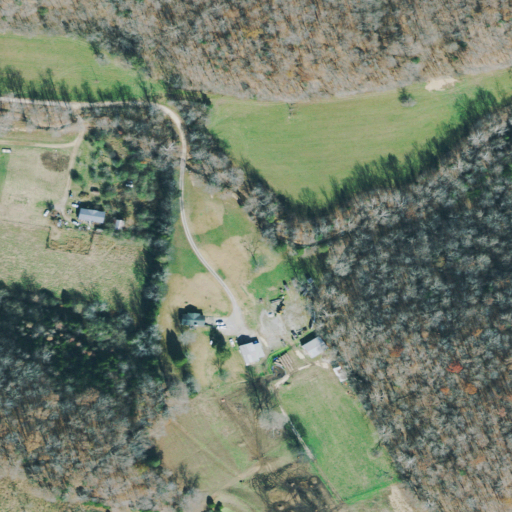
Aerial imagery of valley in Tennessee named Brown Hollow containing deciduous forest, pasture, mixed forest, open development, low intensity development, and medium intensity development